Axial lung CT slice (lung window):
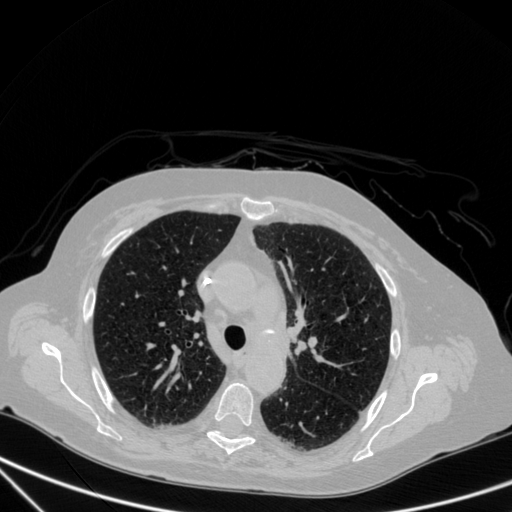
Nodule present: no